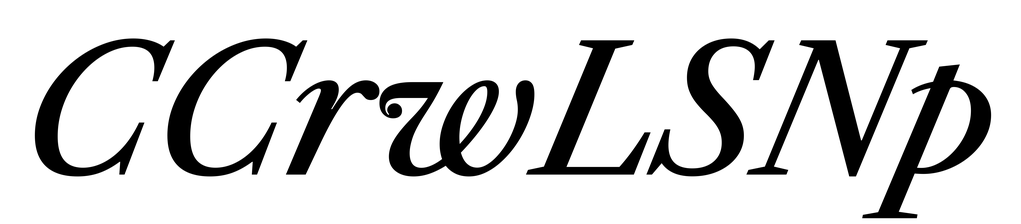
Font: LibreCaslonText-Italic_Medium_Italic